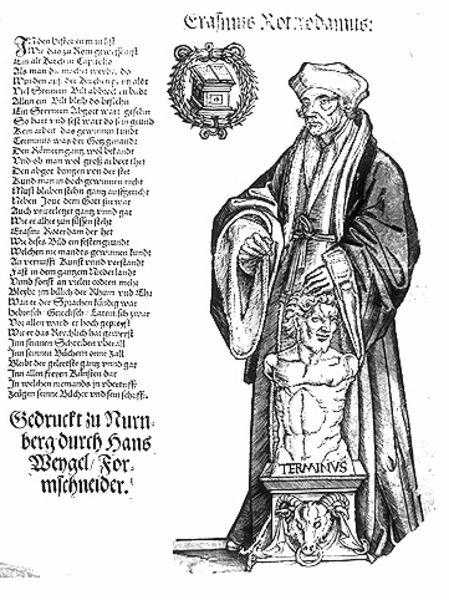
Titel: Bildnis des Erasmus von Rotterdam mit der Skulptur des Grenzgottes Terminus
Künstler: Hans (d.Ä.) Weigel
Institution: (Seriendruck)
Schlagwörter: akt, hand, kopf, mann, umhang, weiß, grau, hut, schwarz, skizze, zeichnung, gürtel, tier, schleife, hemd, kappe, mütze, falten, kragen, sockel, ärmel, bildnis, herr, hände, porträt, figur, geistlicher, gewand, kutte, mantel, schnur, standfigur, blatt, girlande, skulptur, statue, deutschland, holzschnitt, schrift, haltung, grafik, graphik, inschrift, büste, deutsch, kordel, plastik, oberkörper, ring, name, beruf, antike, philosoph, buch, torso, druck, druckgrafik, radierung, stich, titel, seite, illustration, schwarzweiß, text, kranz, lorbeer, altar, pult, buchdruck, titelbild, wappen, talar, antik, mittelalter, gedicht, gelehrter, herme, protestantismus, hörner, zeilen, dürer, zeit, emblem, kupferstich, stier, stierkopf, altdeutsch, sütterlin, nürnberg, bildhauer, latein, wörter, rotterdam, widder, philosophie, bukranion, spalte, seher, erasmus, erasmus von rotterdam, altertum, theologe, sprache, skukptur, humanismus, nostradamus, unsterblichkeit, rier, nasenring, örmel, möch, gelhrter, formschneider, dogma, korde, terminus, von rotterdam, spalkte, #hörner, hölrner, wengel, hans wengel